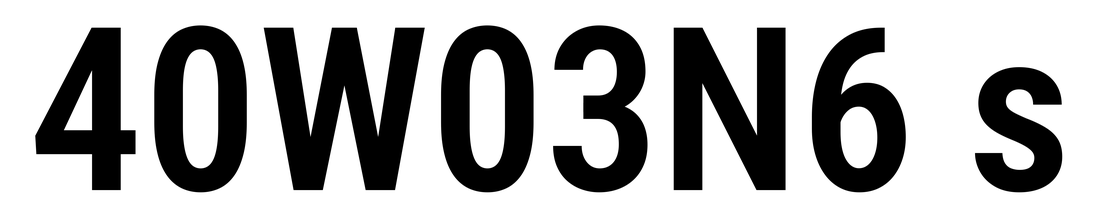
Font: Roboto_Condensed_SemiBold